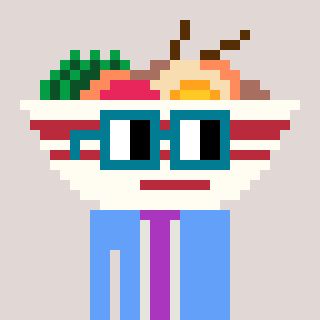
a pixel art character with square dark green glasses, a noodles-shaped head and a blue-colored body on a warm background